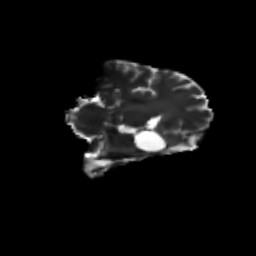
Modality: T2w
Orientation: coronal
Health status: ill
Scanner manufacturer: siemens
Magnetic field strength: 3 T
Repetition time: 13.7 s
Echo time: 0.098 s